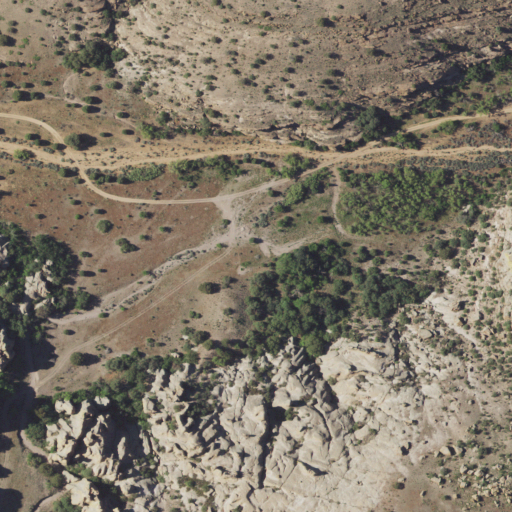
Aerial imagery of valley in New Mexico named Picnic Canyon containing shrub, grassland, and evergreen forest